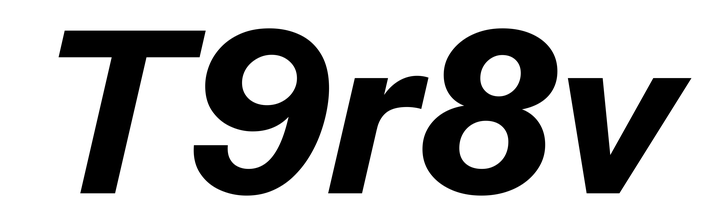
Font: InstrumentSans-Italic_Bold_Italic